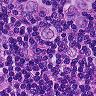
Metastatic tissue present: yes